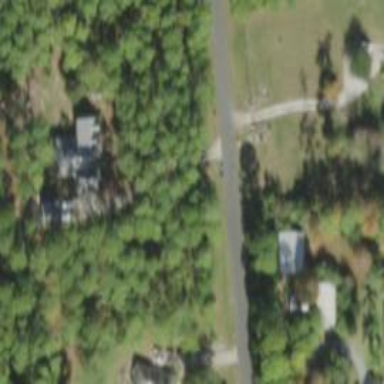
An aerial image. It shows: Driveway.